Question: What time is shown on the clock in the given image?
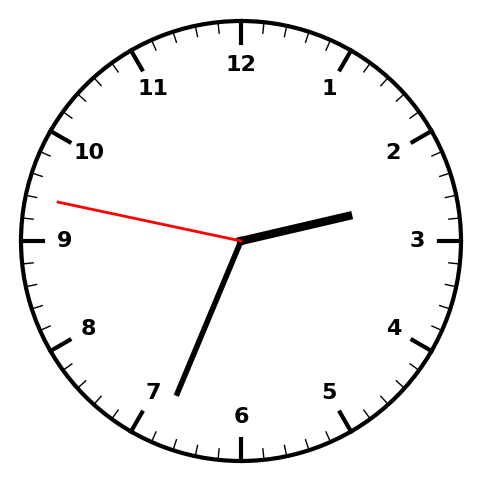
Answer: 02:33:47